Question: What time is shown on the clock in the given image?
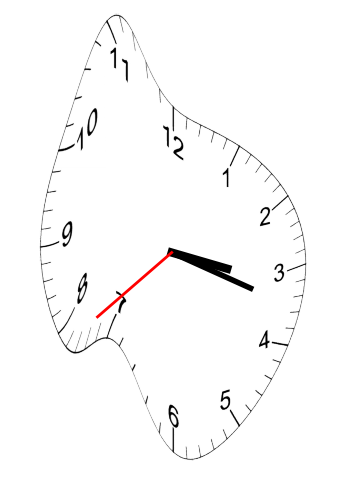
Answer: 03:17:38